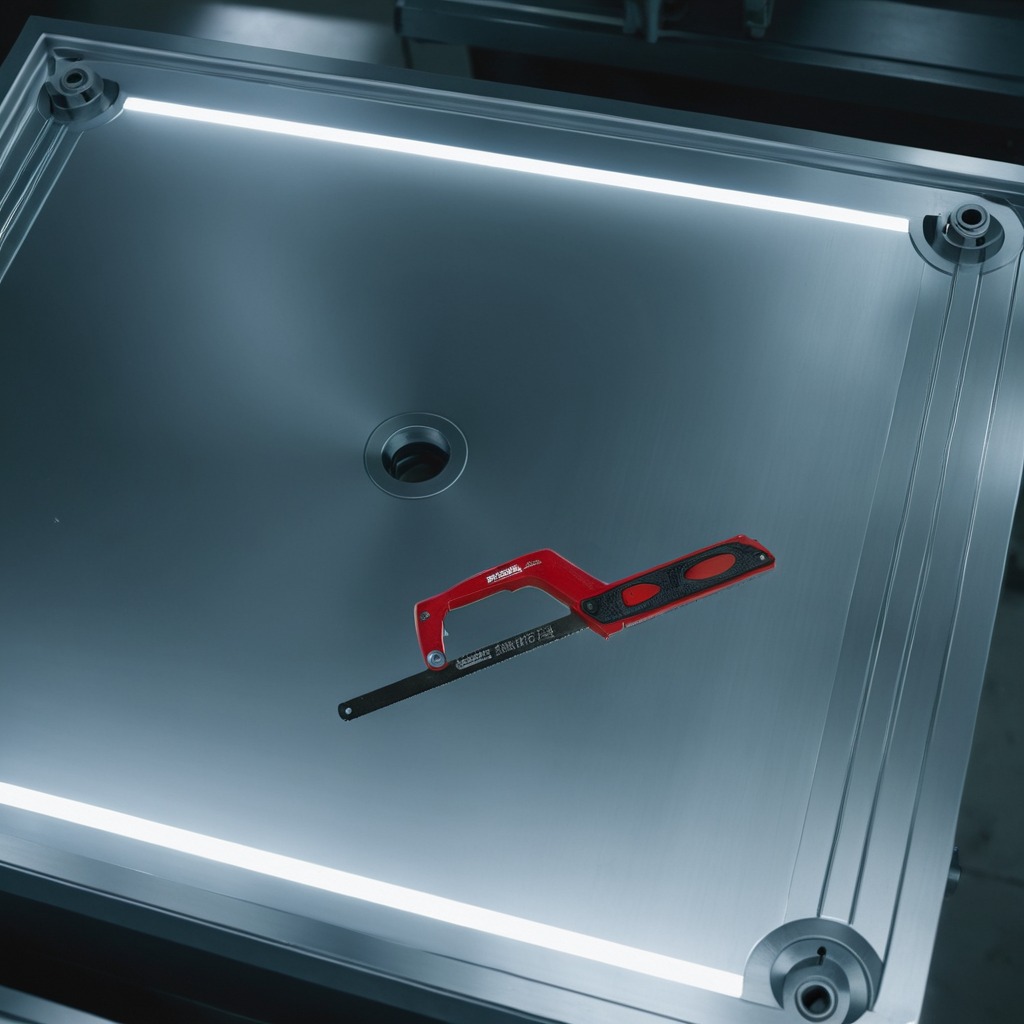
A metal saw is lying on the metal table in a machine shop under fluorescent lights.